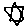
Label: star